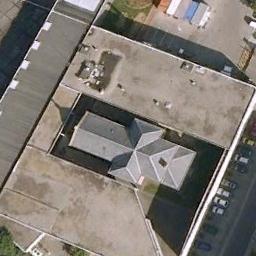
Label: church